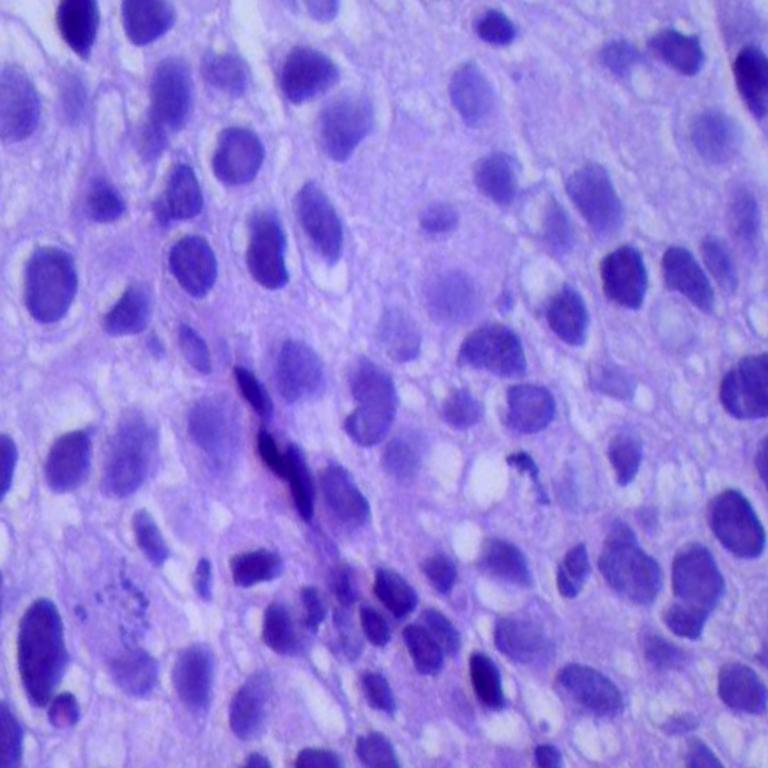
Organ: lung
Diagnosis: squamous carcinomas